The plot is a signal-to-image rendering of a rotating shaft's vibration measurement. Determine the machine's mechanical condition. Answer with exactly one of: normal, misalignment, unbalance, looseness.
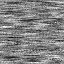
Answer: misalignment